The plot is a Hilbert-envelope spectrum of a rotating bearing's acceleration signal, annotated with the bearing's characteristic defect frequencies. Diagnose the bearing from this image, choosing from: normal, inner_race, outer_race, ball.
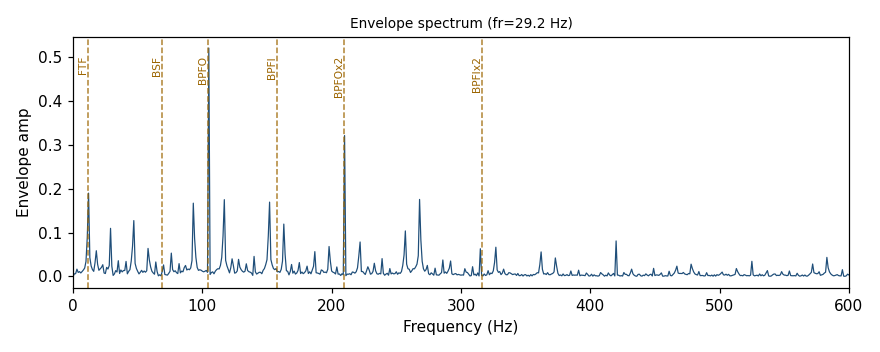
Answer: outer_race